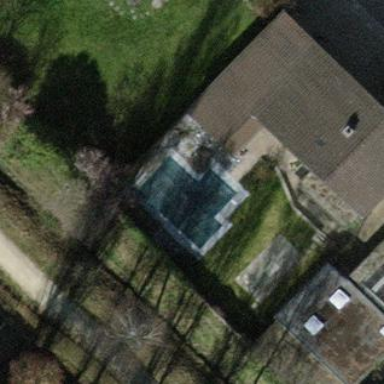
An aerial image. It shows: Swimming pool located in leisure land.